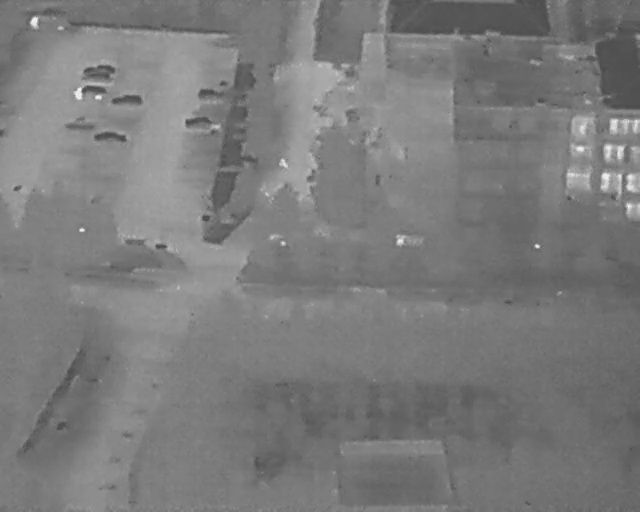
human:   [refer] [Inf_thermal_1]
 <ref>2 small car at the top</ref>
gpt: <box>[[30, 20, 32, 27, 2], [31, 16, 34, 21, 2]]</box>

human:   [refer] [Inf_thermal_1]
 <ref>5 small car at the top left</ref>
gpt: <box>[[14, 10, 16, 17, 2], [14, 12, 16, 18, 2], [12, 14, 15, 21, 2], [18, 16, 21, 22, 2], [16, 23, 18, 30, 2]]</box>